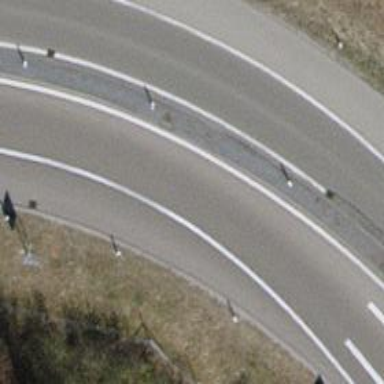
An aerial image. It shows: Asphalt motorway link.